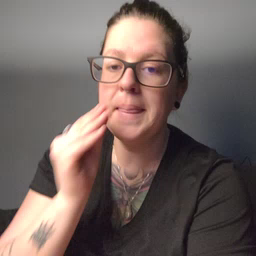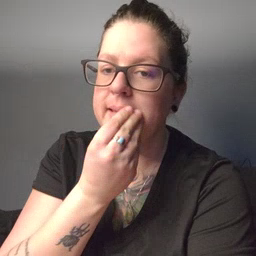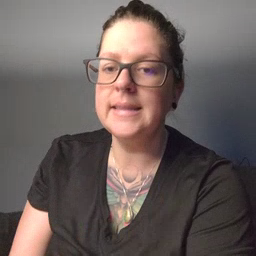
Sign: napkin